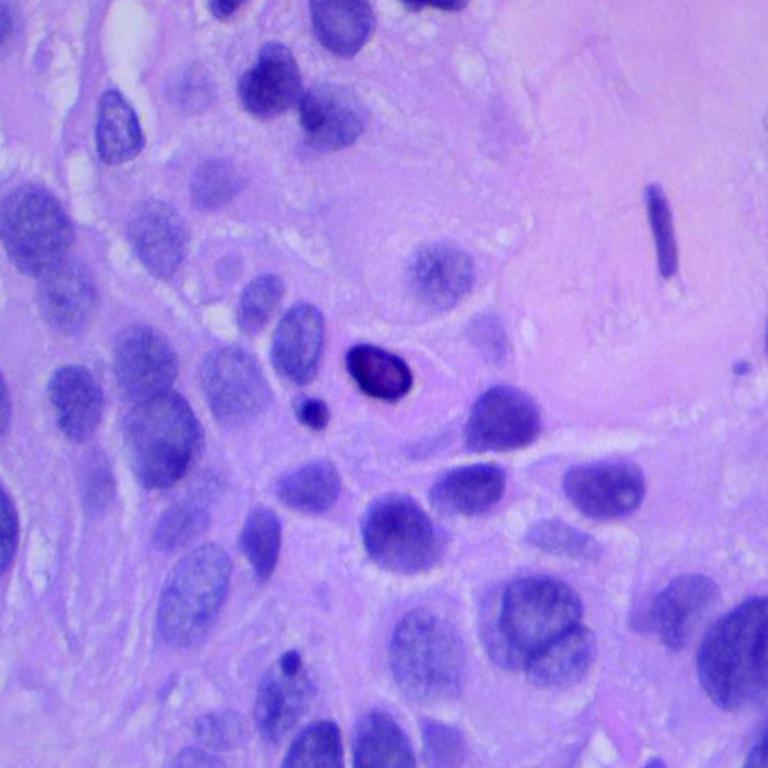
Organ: lung
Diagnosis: squamous carcinomas